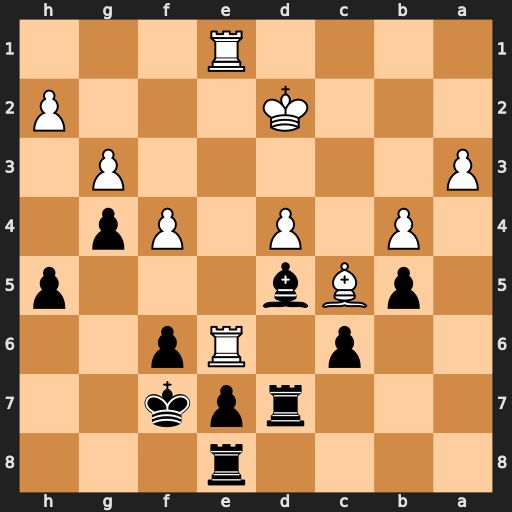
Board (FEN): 4r3/3rpk2/2p1Rp2/1pBb3p/1P1P1Pp1/P5P1/3K3P/4R3
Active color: b
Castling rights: -
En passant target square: -
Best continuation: Bxe6